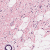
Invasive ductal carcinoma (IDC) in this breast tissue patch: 0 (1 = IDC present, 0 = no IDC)